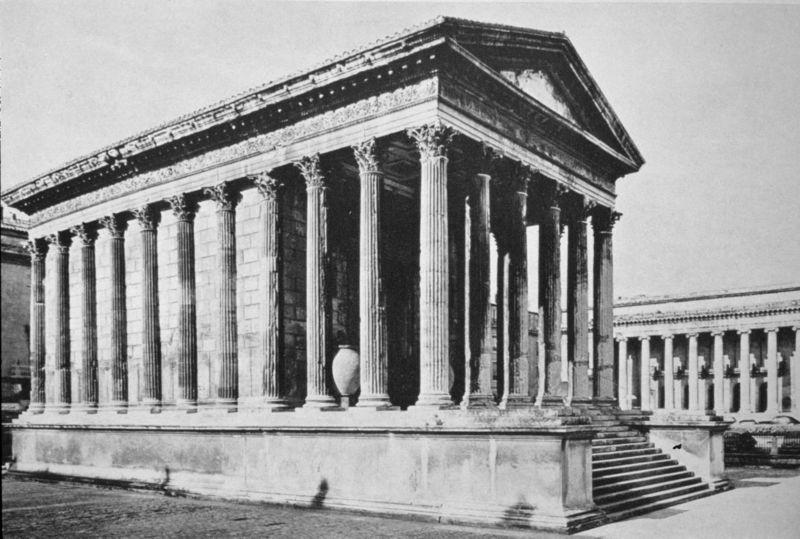
Titel: Maison Carrée
Standort: Nîmes
Institution: Maison Carrée
Schlagwörter: himmel, schatten, weiß, dreieck, frankreich, grau, licht, marmor, schwarz, skizze, säule, säulen, zeichnung, anlage, dach, gebäude, gras, haus, wand, architektur, sockel, stein, steine, sonne, boden, amphore, kanneliert, vase, wangen, italien, pflaster, türen, giebel, mauer, platz, pilaster, treppe, treppen, vasen, balken, stufe, stufen, plinthe, podest, halle, foto, fotografie, photographie, eingang, treppenstufen, ruine, antike, provence, schwarzweiß, architrav, kapitelle, rom, kapitell, photo, fries, mauern, ionisch, antik, griechisch, griechenland, freitreppe, kanneluren, tempel, basis, dorisch, korinthisch, fotographie, klassik, athene, wasserspeier, römisch, klassisch, gebälk, akropolis, parthenon, tempelanlage, cella, bauwerk, sima, korintisch, tympanon, kollonaden, nimes, basen, säulenordnung, ordnung, kaneluren, peripter, kannelur, korinthische kapitelle, podium, sälen, paestum, toto, turin, italisch, sptz, torus, trochillus, korynthisch, sckel